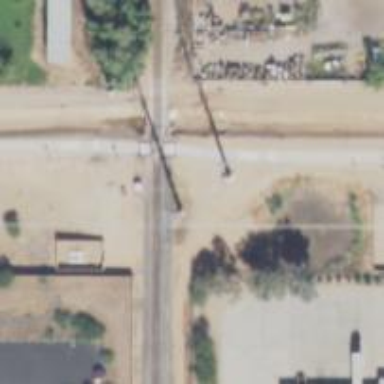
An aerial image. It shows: Marked railway crossing with lights.